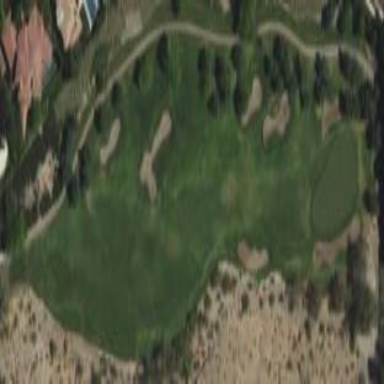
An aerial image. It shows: Rough grassy area used for golf.